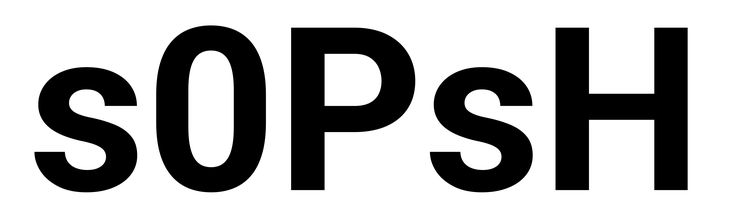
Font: Roboto_Bold